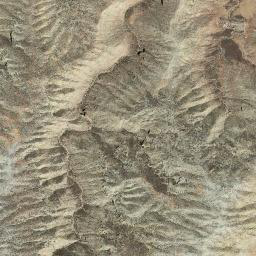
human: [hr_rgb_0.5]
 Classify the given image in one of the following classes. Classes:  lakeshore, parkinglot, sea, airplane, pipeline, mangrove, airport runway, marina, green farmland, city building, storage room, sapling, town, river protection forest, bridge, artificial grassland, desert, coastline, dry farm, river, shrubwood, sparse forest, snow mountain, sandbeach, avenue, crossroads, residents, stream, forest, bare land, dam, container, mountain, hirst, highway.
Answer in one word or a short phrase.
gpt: mountain